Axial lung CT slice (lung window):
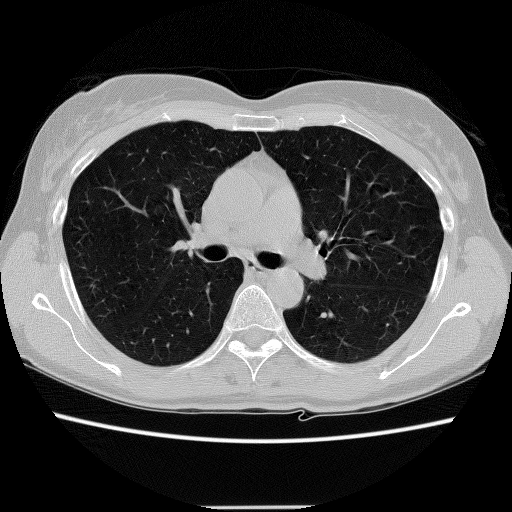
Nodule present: no